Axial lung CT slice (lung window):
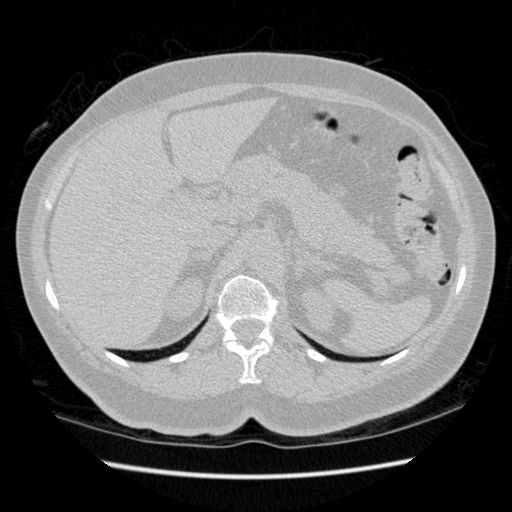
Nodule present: no